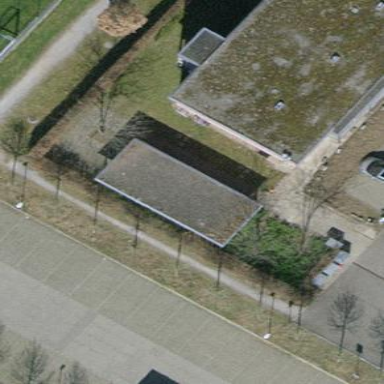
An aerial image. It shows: View of roof of building.